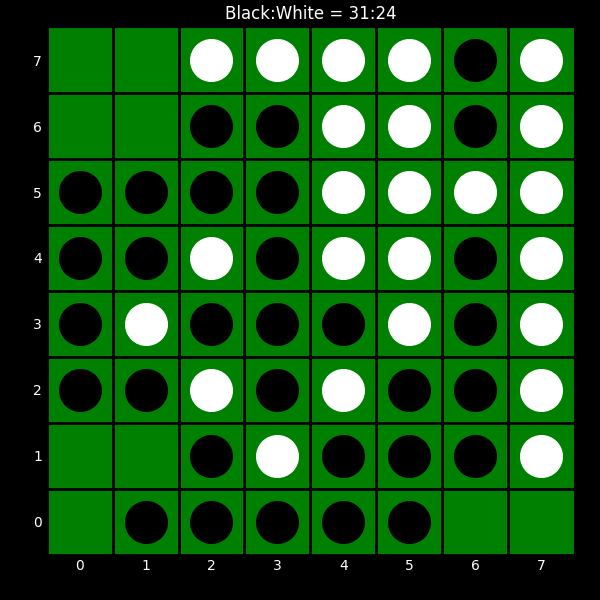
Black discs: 31
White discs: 24